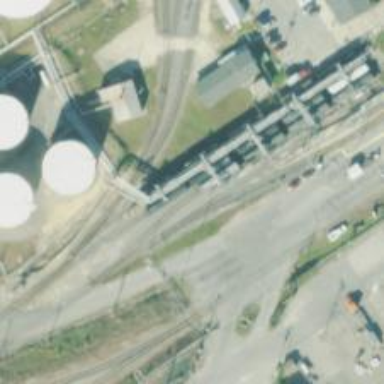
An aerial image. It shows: Rail spur service.